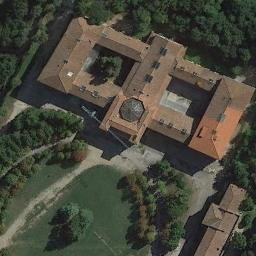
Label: church